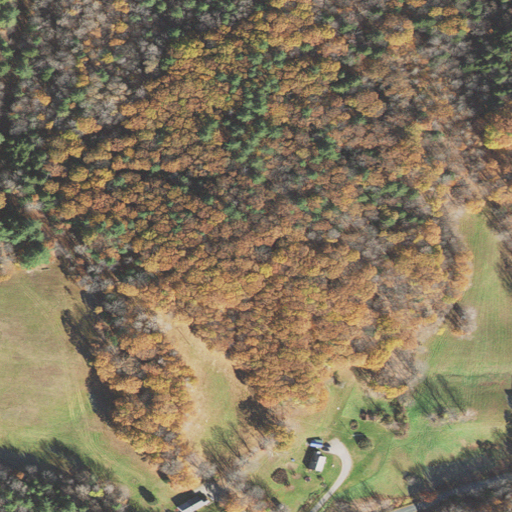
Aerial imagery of mountain in Vermont named Silver Hill containing deciduous forest, pasture, mixed forest, open development, evergreen forest, low intensity development, and shrub